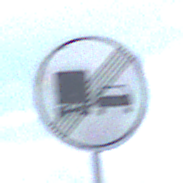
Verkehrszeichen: EndeUeberholverbotKraftfahrzeuge
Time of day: MorningAfternoon
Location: Outdoor (Nature)
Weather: PartlyCloudy
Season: NotSpecified
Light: Natural